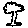
Label: tree